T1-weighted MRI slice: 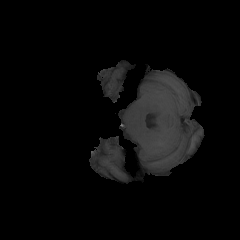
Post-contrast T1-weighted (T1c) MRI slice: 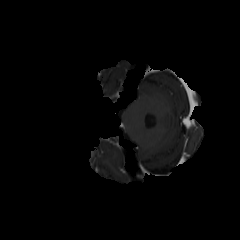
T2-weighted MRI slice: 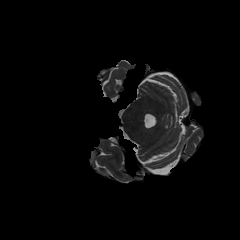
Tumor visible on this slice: no